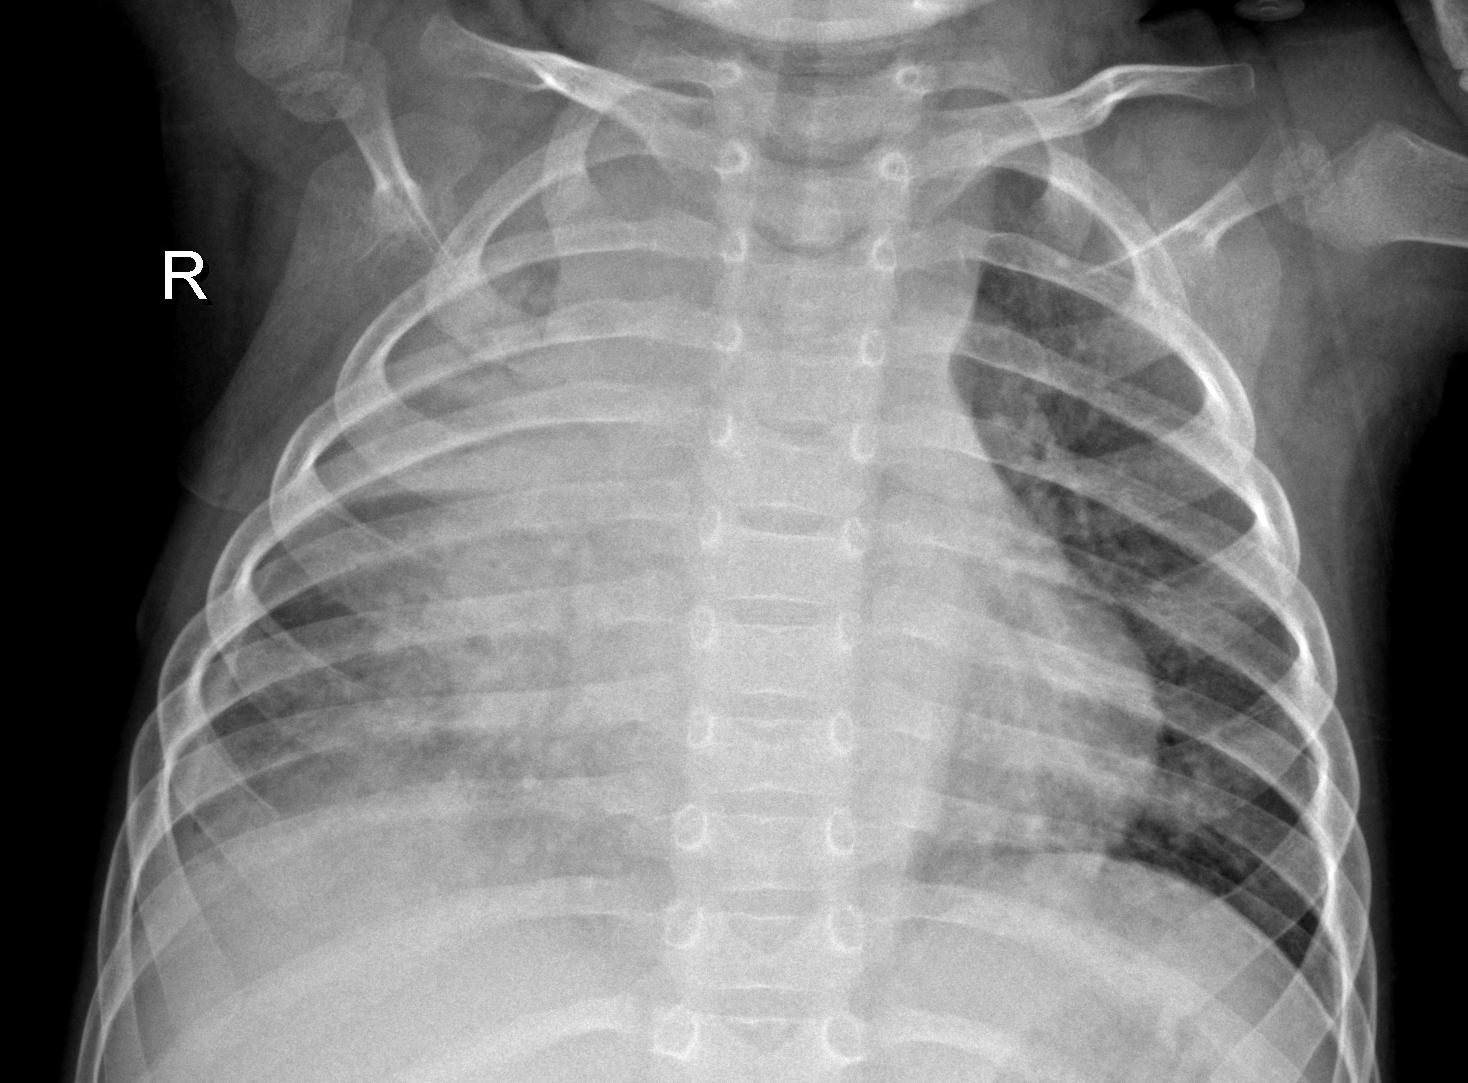
Diagnosis: PNEUMONIA